Field crop: maize
Growth stage: 2
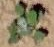
Species: chenopodium